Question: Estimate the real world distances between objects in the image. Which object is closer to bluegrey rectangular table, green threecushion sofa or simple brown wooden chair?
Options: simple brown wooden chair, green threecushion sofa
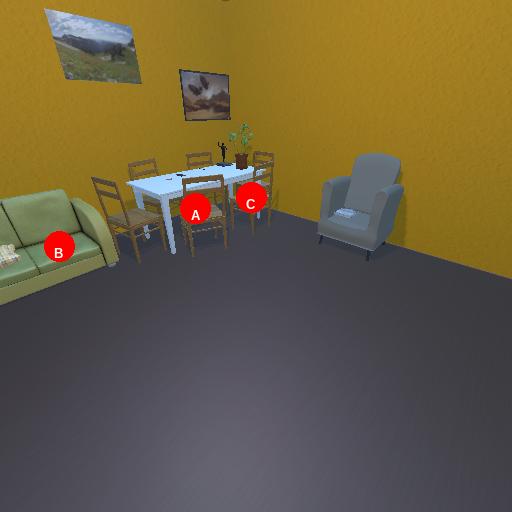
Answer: simple brown wooden chair